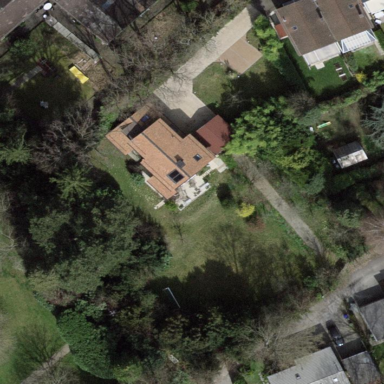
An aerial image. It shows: Garden enclosed by fence.